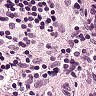
Metastatic tissue present: no